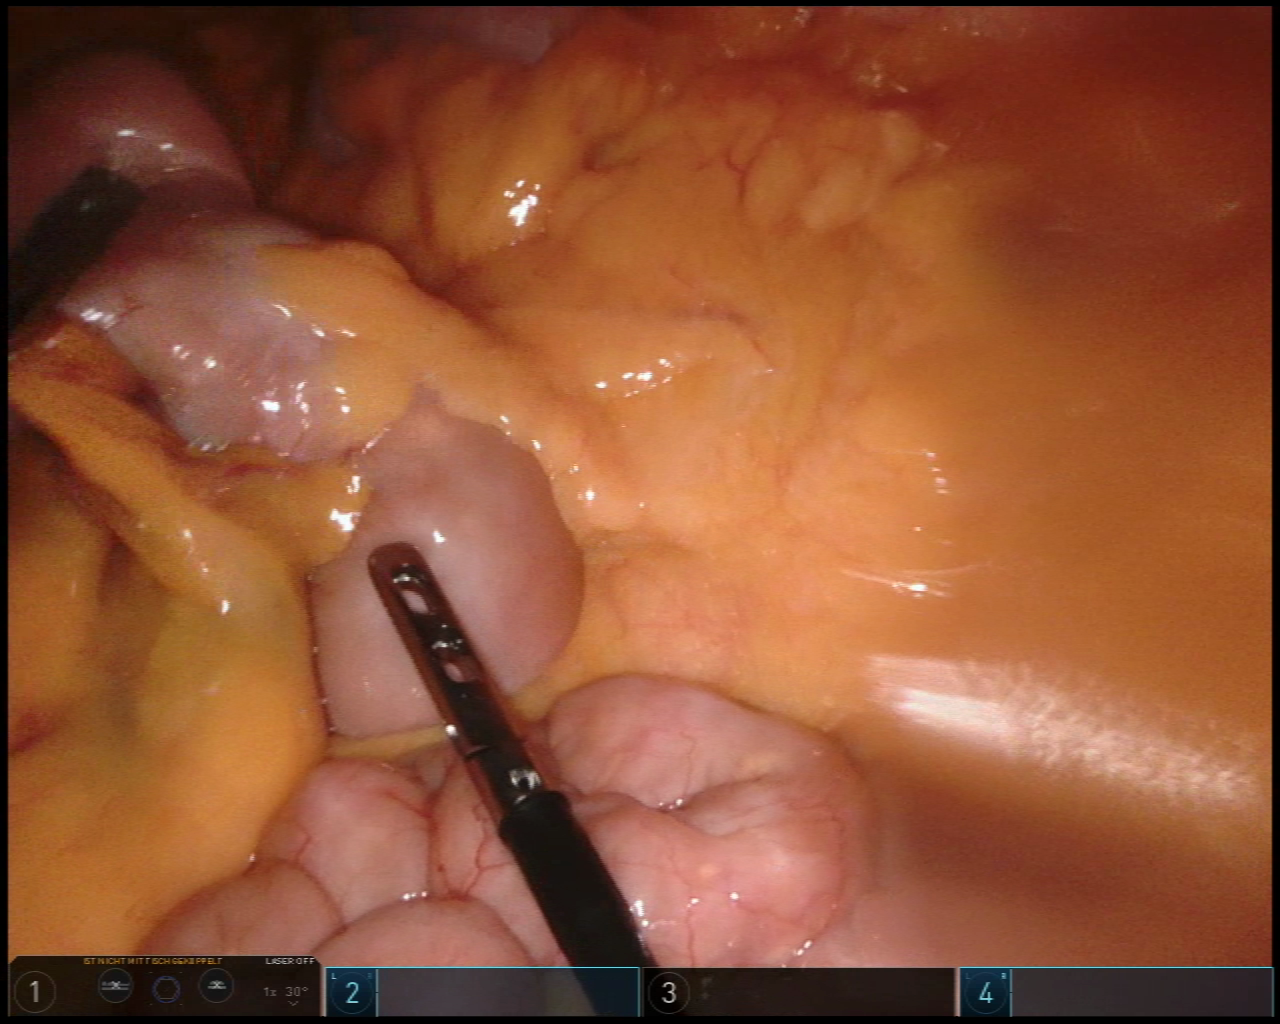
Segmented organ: small_intestine
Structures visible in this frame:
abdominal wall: no
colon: yes
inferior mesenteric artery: no
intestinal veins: no
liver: no
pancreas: no
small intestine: yes
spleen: no
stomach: no
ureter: no
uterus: no
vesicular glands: no